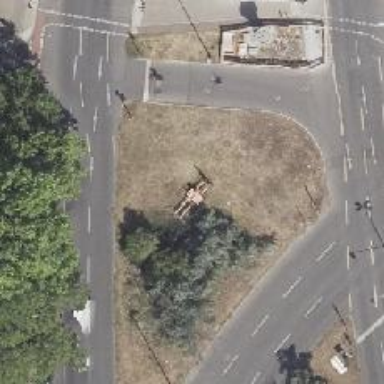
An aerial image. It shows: Sculpture memorial.